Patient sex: M
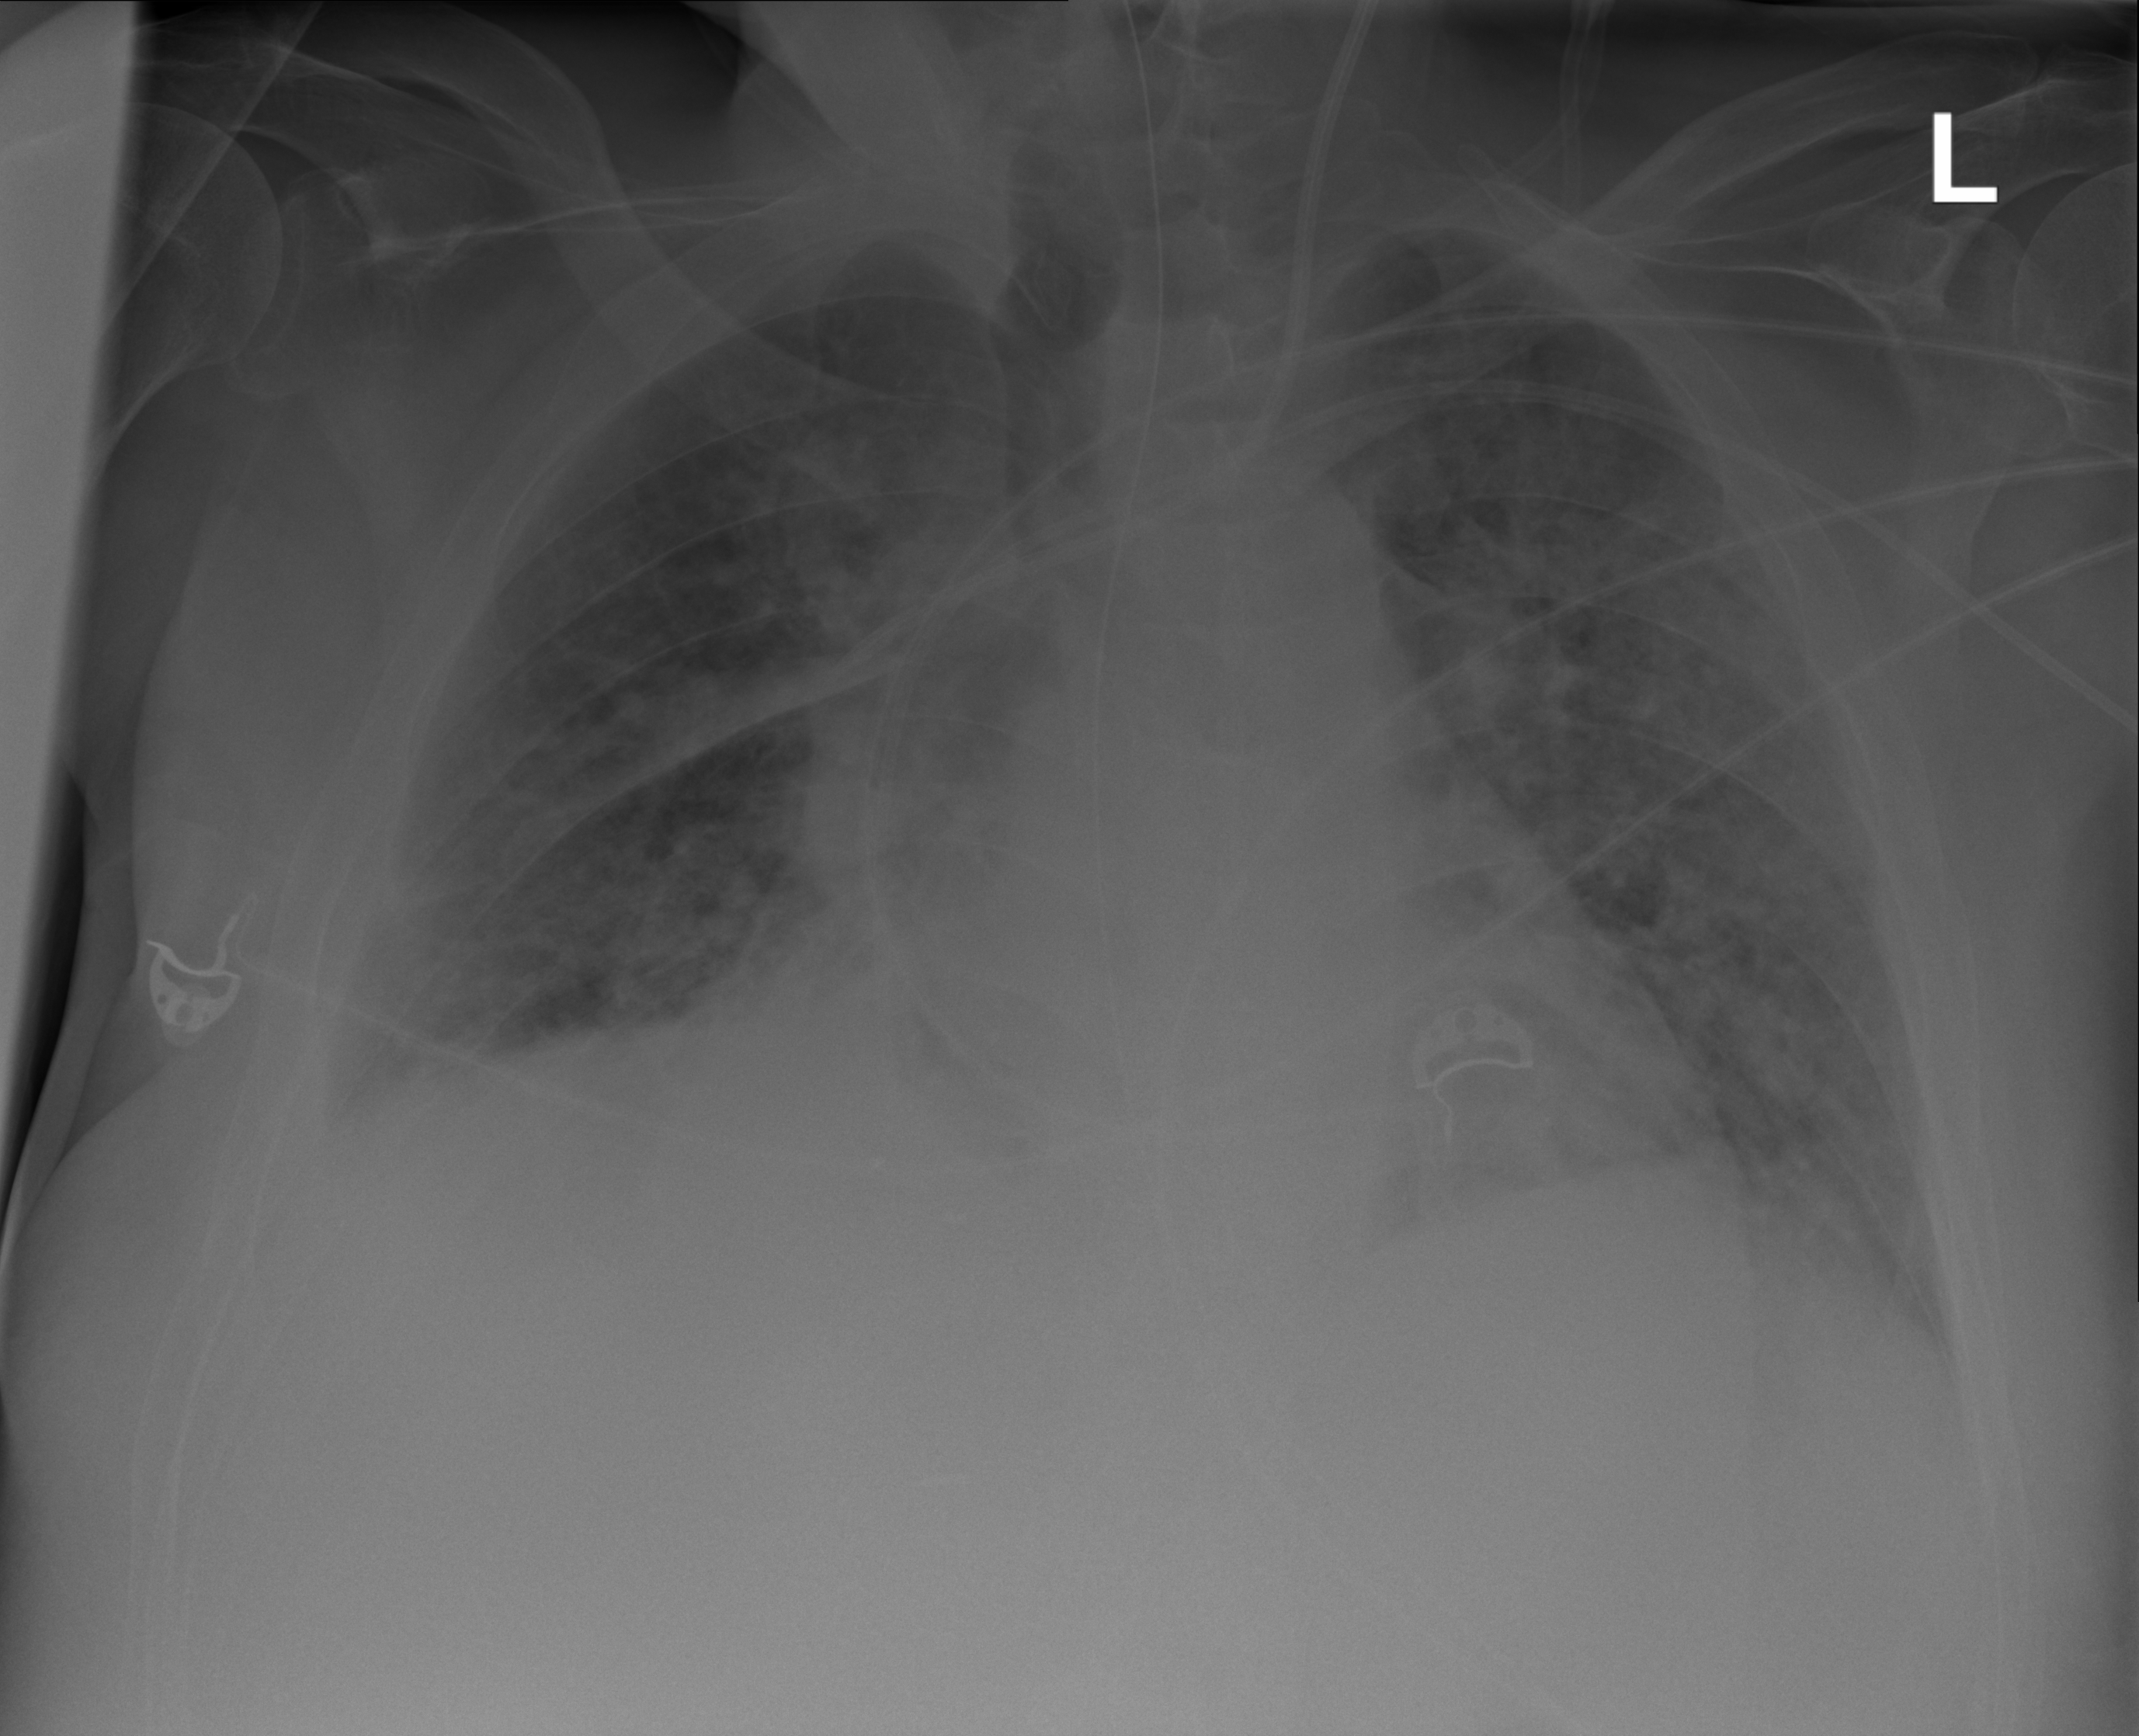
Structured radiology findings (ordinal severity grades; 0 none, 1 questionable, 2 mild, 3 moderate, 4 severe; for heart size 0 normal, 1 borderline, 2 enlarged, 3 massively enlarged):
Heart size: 2
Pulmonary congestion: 2
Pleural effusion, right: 2
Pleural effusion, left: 2
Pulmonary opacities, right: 2
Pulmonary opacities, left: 3
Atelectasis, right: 2
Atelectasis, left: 2